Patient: sex F, age 58
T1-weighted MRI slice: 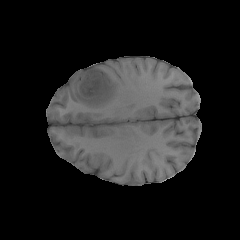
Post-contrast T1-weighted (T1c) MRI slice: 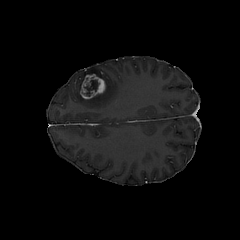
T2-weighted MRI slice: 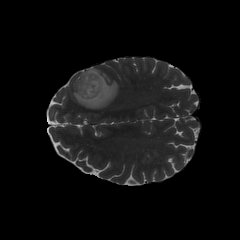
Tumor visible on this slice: yes
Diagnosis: Glioblastoma, IDH-wildtype
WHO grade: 4